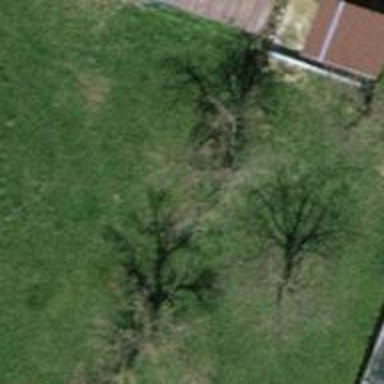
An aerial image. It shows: Beautiful tree in nature.